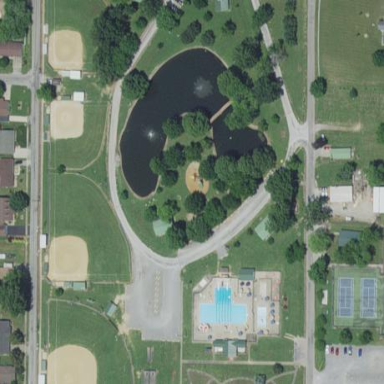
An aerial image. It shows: Recreation ground with water feature.